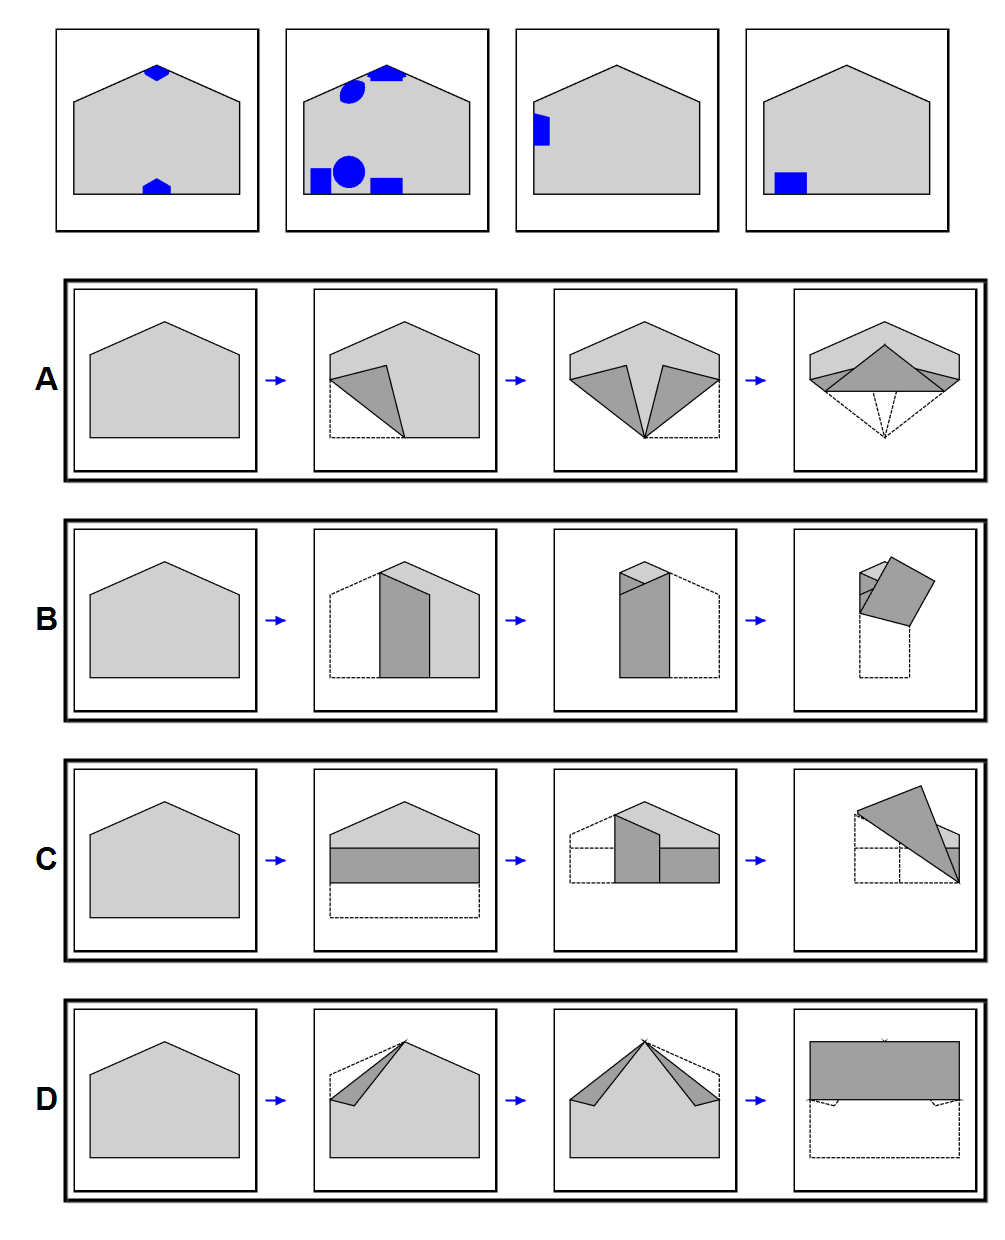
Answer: D